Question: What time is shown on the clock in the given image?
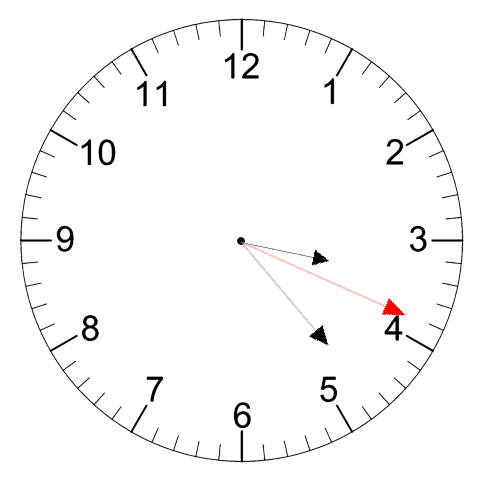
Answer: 03:23:19